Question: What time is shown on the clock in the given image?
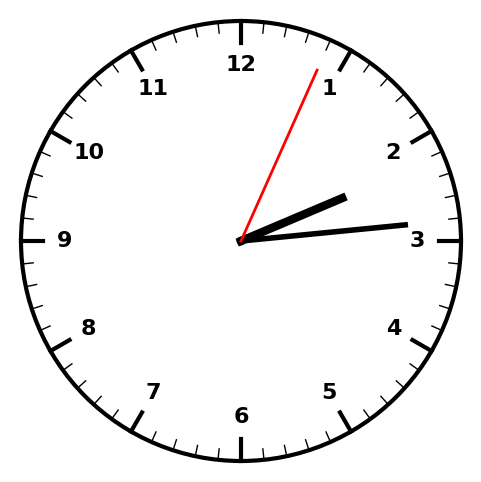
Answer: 02:14:04